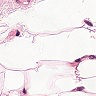
Metastatic tissue present: no